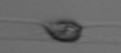
Label: Dactyliosolen_blavyanus